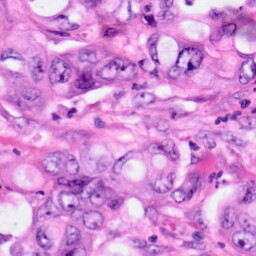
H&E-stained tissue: Pancreatic